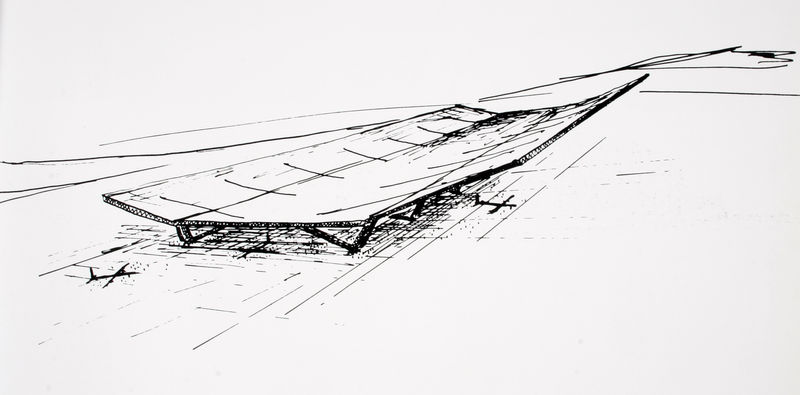
Titel: Entwurfsskizze für Großflugzeughallen
Künstler: Konrad Wachsmann
Schlagwörter: weiß, grau, pfeiler, schwarz, skizze, stützen, zeichnung, dach, architektur, fliegen, studie, fläche, flächen, grafik, graphik, linien, striche, tusche, beton, scheibe, schraffur, schwarzweiß, entwurf, dynamisch, schwingen, plan, stahl, träger, hangar, landebahn, flughafen, flieger, flugzeug, rollfeld, flugzeuge